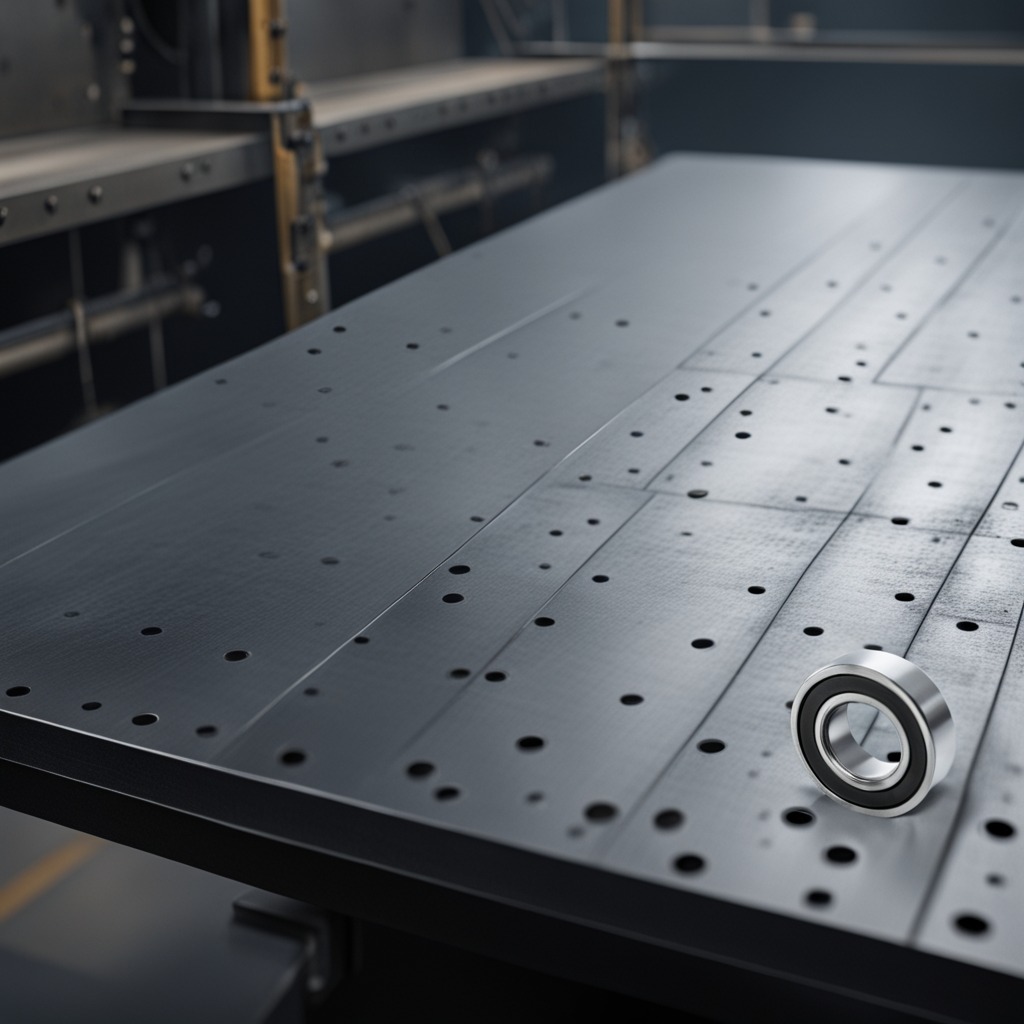
A metal ball bearing lies on the cold steel table in a mining workshop.